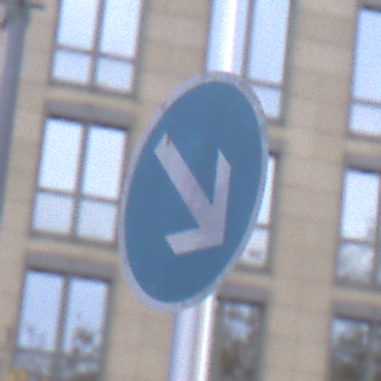
Verkehrszeichen: VorgeschriebeneVorbeifahrtRechts
Umgebung: Outdoor, Urban
Tageszeit: SunriseSunset
Wetter: PartlyCloudy
Licht: Natural
Jahreszeit: NotSpecified
Kontrast: LowContrast